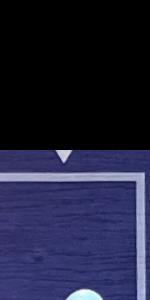
Label: Empty